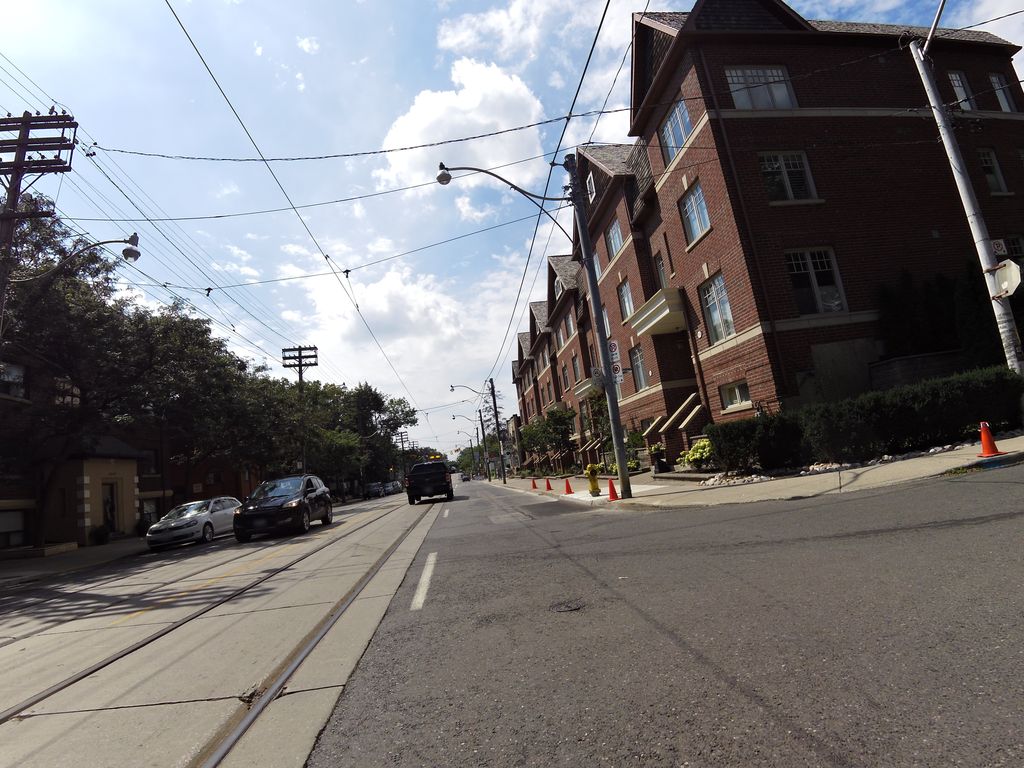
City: toronto